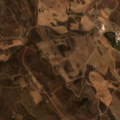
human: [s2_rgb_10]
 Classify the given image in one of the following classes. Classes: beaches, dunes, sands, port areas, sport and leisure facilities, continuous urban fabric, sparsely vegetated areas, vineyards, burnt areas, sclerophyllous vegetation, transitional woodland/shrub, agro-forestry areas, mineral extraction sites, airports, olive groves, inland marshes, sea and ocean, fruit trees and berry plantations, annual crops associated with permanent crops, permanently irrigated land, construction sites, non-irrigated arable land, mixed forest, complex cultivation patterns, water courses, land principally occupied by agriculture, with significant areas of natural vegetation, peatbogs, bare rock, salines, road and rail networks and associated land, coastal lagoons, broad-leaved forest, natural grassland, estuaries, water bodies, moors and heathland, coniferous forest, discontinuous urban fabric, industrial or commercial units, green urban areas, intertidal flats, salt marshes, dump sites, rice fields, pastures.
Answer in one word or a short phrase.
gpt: non-irrigated arable land, land principally occupied by agriculture, with significant areas of natural vegetation, sclerophyllous vegetation, transitional woodland/shrub